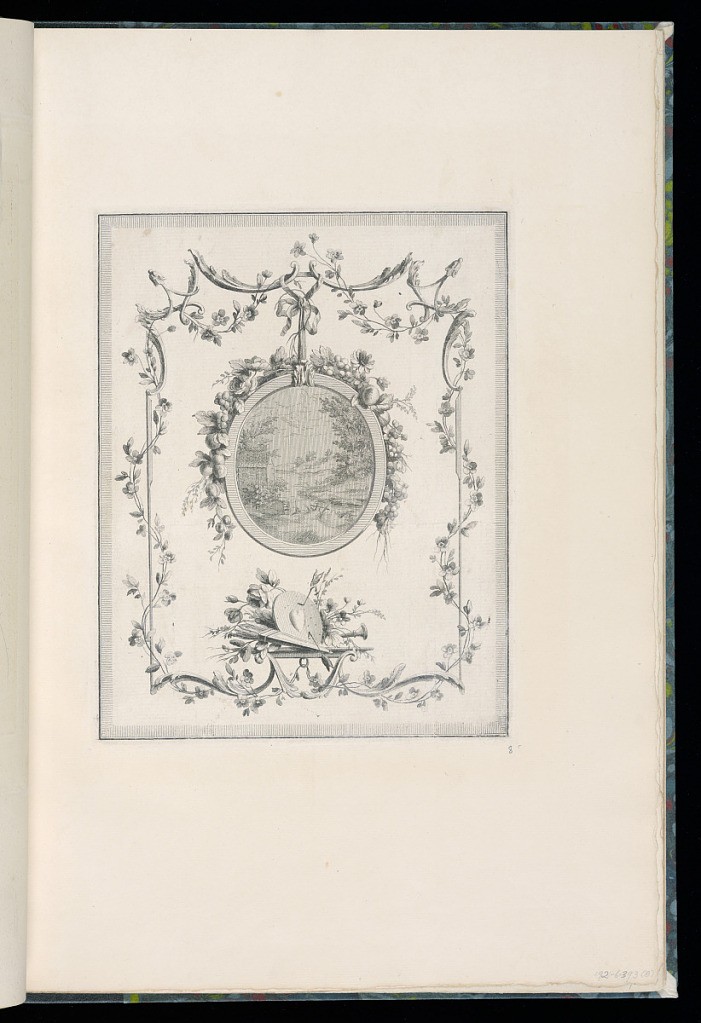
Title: Ornamental Medallion Design
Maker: Pierre Ranson, French, 1736–1786
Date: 1759–80
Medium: Etching and engraving on laid paper
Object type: Print
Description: Ornament design with an oval medallion depicting a rural landscape framed by a cartouche with an acanthus leaf clasp, fruits, and flowers, hanging from a ribbon from a frame made of scrolling leaves (rinceaux), interlaced leaves, fleurons and sprigs of flowers and leaves. In the lower center, below the medallion, a small trophy of flowers, a shield with a heart, arrows, and a quiver of arrows.